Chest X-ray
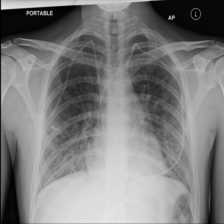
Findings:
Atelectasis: negative
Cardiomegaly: negative
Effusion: negative
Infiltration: negative
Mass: negative
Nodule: negative
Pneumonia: negative
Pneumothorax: negative
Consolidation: negative
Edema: negative
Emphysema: negative
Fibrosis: negative
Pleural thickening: negative
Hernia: negative